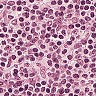
Metastatic tissue present: no